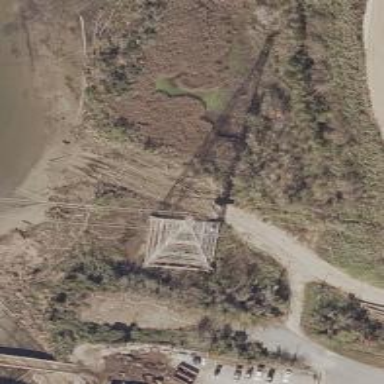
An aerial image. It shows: Crossing power tower.